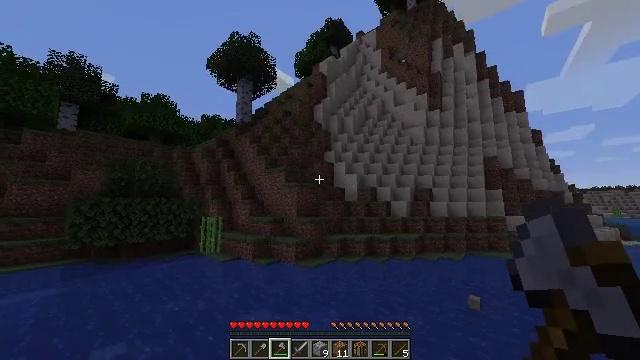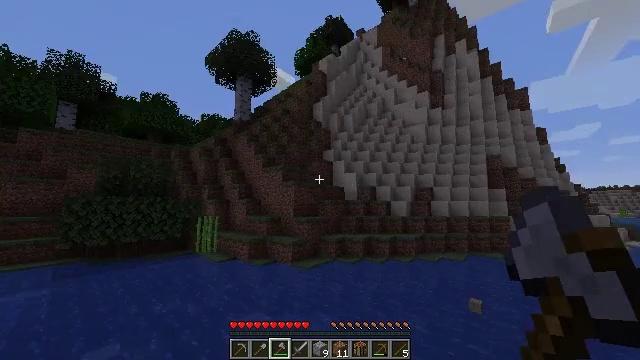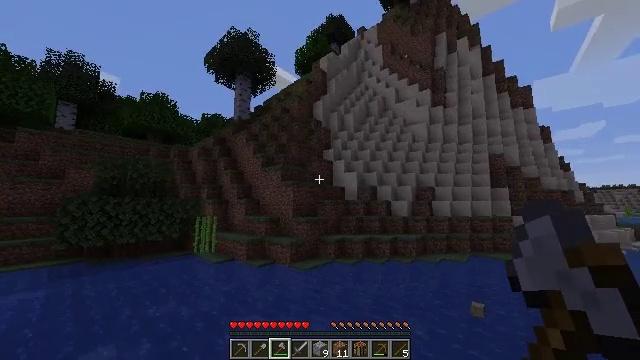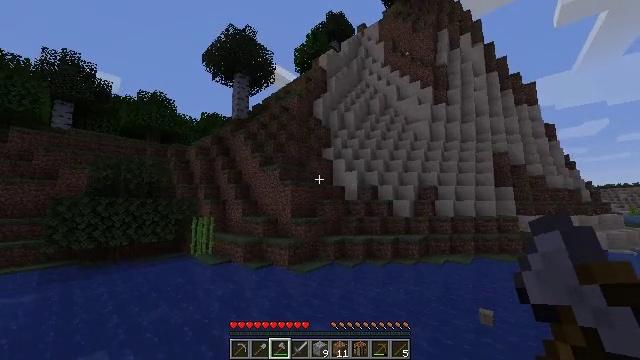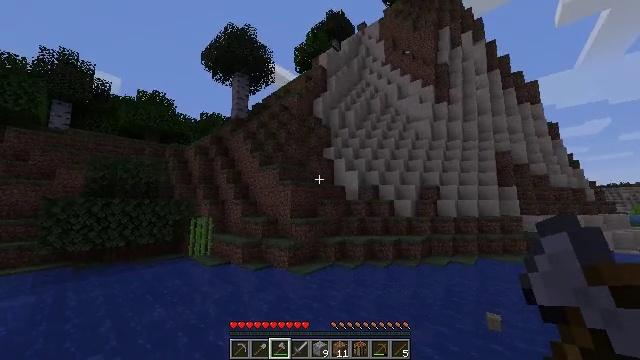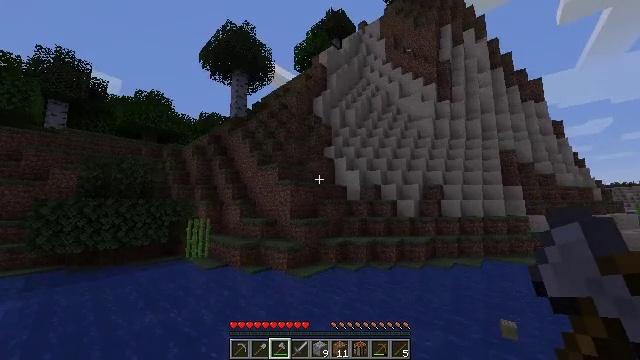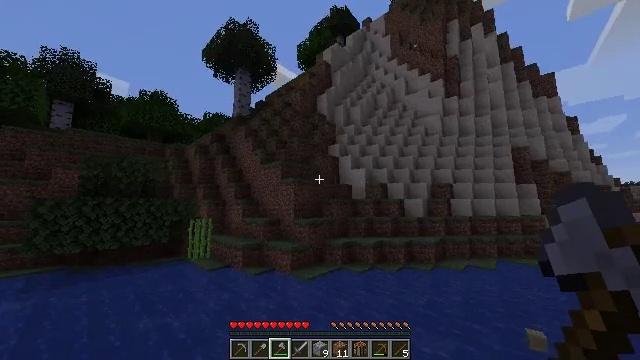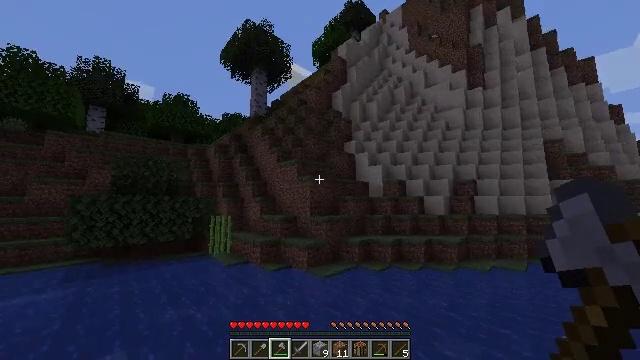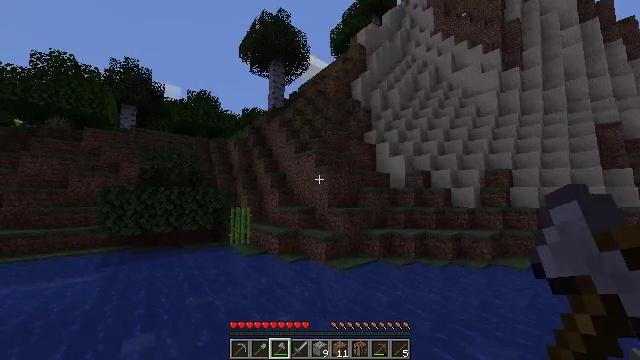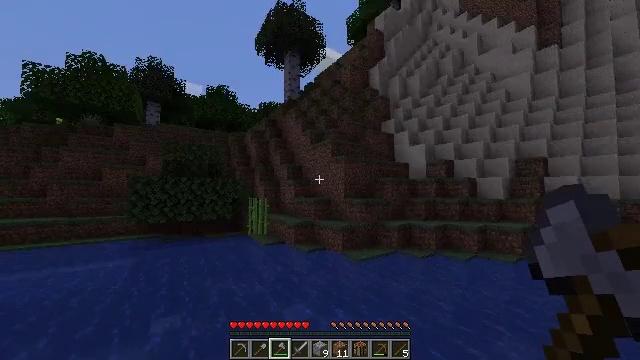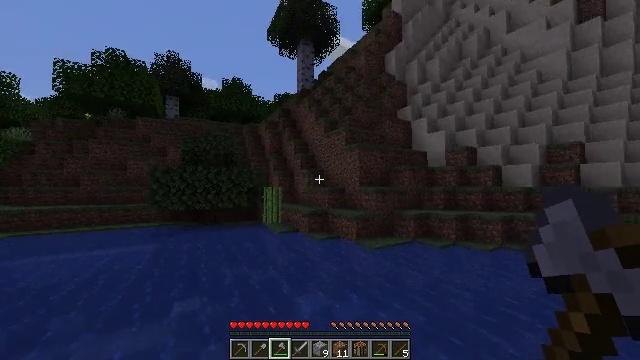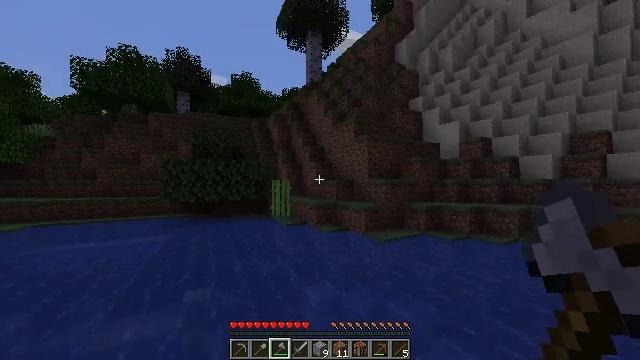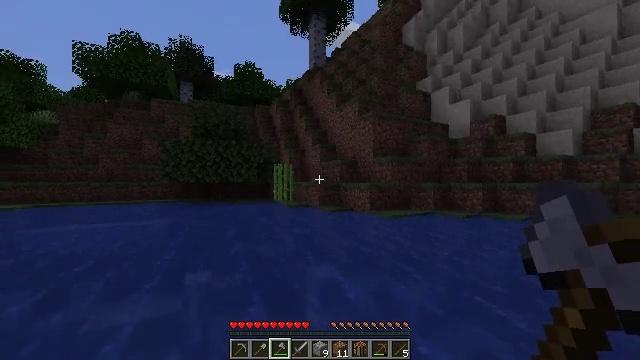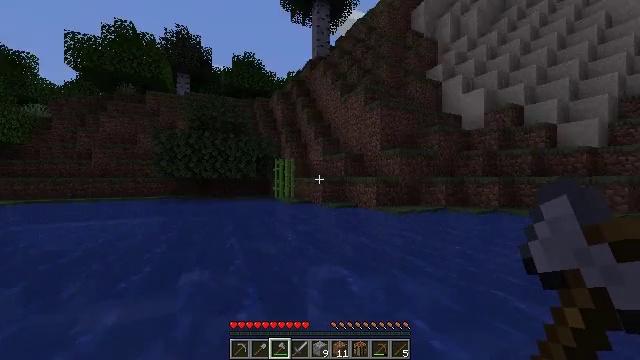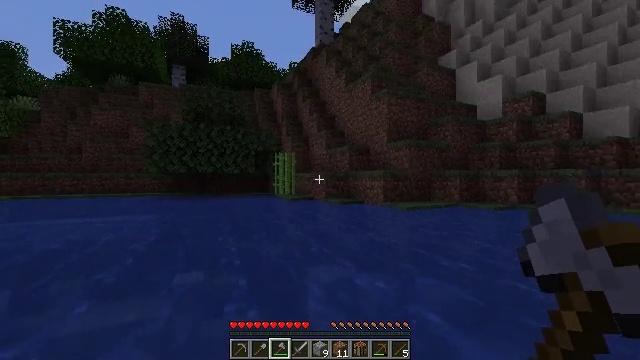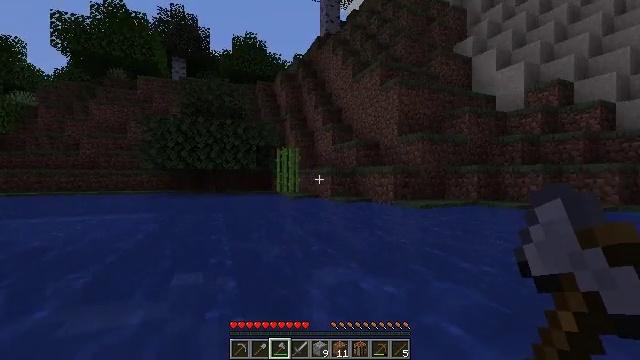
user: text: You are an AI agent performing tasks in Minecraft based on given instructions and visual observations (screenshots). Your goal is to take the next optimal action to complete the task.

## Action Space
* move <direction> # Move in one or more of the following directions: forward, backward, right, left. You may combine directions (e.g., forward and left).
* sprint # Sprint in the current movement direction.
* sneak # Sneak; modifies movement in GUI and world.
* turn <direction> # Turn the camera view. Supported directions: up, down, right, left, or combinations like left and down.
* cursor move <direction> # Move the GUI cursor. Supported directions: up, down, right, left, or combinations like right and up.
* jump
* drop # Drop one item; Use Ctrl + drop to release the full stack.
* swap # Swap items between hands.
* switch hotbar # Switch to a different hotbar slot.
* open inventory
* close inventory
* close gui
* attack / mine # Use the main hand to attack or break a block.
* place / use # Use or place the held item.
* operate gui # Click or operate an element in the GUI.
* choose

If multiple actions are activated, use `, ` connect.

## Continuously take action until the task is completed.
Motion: motion action
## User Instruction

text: Hunt a tropical fish.
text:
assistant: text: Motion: move forward and move right, sprint
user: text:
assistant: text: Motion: move forward, sprint
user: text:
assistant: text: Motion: move forward, sprint
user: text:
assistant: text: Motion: move forward, sprint
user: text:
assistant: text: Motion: move forward, sprint
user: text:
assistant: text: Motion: move forward, sprint, turn left
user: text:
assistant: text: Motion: move forward, sprint, turn left
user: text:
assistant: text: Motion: move forward, sprint, turn left and down
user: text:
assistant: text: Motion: move forward, sprint, turn left and down, jump
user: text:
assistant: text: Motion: move forward, sprint, turn left and down, jump
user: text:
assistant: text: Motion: move forward, sprint, turn left and down, jump
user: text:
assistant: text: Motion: move forward, sprint, turn left, jump
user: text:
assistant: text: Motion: move forward, sprint, jump
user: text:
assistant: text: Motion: move forward, sprint, jump
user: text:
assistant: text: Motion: move forward, sprint, turn left, jump
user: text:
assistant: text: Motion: move forward, sprint, turn left, jump
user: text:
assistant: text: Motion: move forward, sprint, turn left, jump
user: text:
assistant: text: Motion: move forward, sprint, turn left, jump
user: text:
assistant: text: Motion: move forward, sprint, turn left and up, jump
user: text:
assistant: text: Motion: move forward, sprint, turn left, jump
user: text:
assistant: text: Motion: move forward, sprint, turn left, jump
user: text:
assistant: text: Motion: move forward, sprint, turn left and down, jump
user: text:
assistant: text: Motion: move forward, sprint, turn left and down, jump
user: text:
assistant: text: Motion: move forward, sprint, turn left and down, jump
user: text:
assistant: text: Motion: move forward, sprint, turn right and down
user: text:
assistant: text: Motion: move forward, sprint, turn right and down
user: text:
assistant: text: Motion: move forward, sprint, turn right and down
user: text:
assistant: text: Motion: move forward, sprint, turn right and down
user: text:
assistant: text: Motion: move forward, sprint
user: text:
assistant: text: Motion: move forward, sprint